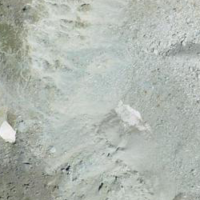
EUNIS habitat code: 48
Species observed at this site:
Capra ibex